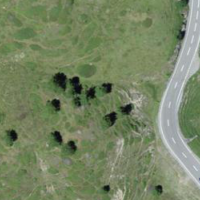
EUNIS habitat code: 26
Species observed at this site:
Arnica montana